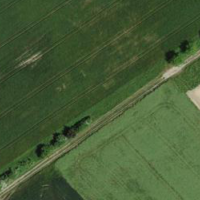
EUNIS habitat code: 56
Species observed at this site:
Corvus frugilegus
Corvus corone
Saxicola rubicola
Falco tinnunculus
Buteo buteo
Cornus sanguinea